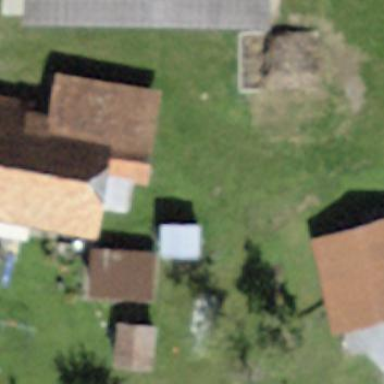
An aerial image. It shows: Barn.